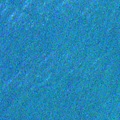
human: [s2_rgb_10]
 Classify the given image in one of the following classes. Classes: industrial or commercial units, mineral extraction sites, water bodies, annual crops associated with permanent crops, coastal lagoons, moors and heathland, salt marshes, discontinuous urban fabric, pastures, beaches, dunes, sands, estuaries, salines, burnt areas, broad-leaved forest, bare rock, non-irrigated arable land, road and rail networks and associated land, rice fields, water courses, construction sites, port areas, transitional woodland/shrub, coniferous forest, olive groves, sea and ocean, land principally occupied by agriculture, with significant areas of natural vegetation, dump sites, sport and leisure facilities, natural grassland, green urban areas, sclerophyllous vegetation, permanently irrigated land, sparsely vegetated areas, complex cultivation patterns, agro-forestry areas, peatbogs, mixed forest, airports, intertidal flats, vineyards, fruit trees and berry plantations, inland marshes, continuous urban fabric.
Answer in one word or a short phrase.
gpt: sea and ocean